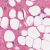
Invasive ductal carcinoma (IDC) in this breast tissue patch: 0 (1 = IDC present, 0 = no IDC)